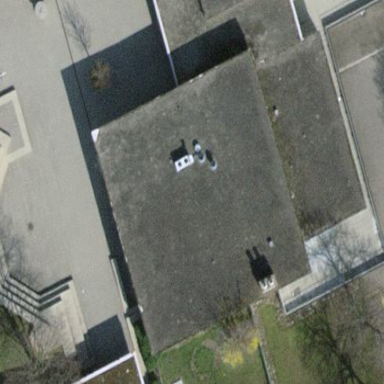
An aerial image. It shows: School building.